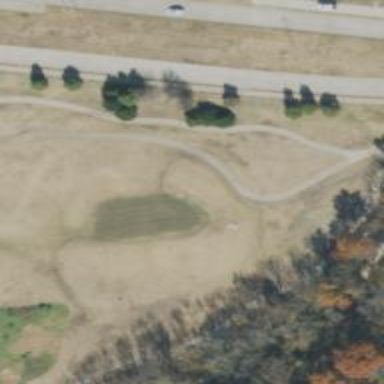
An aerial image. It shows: Golf hole.